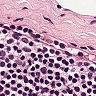
Metastatic tissue present: no